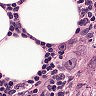
Metastatic tissue present: no